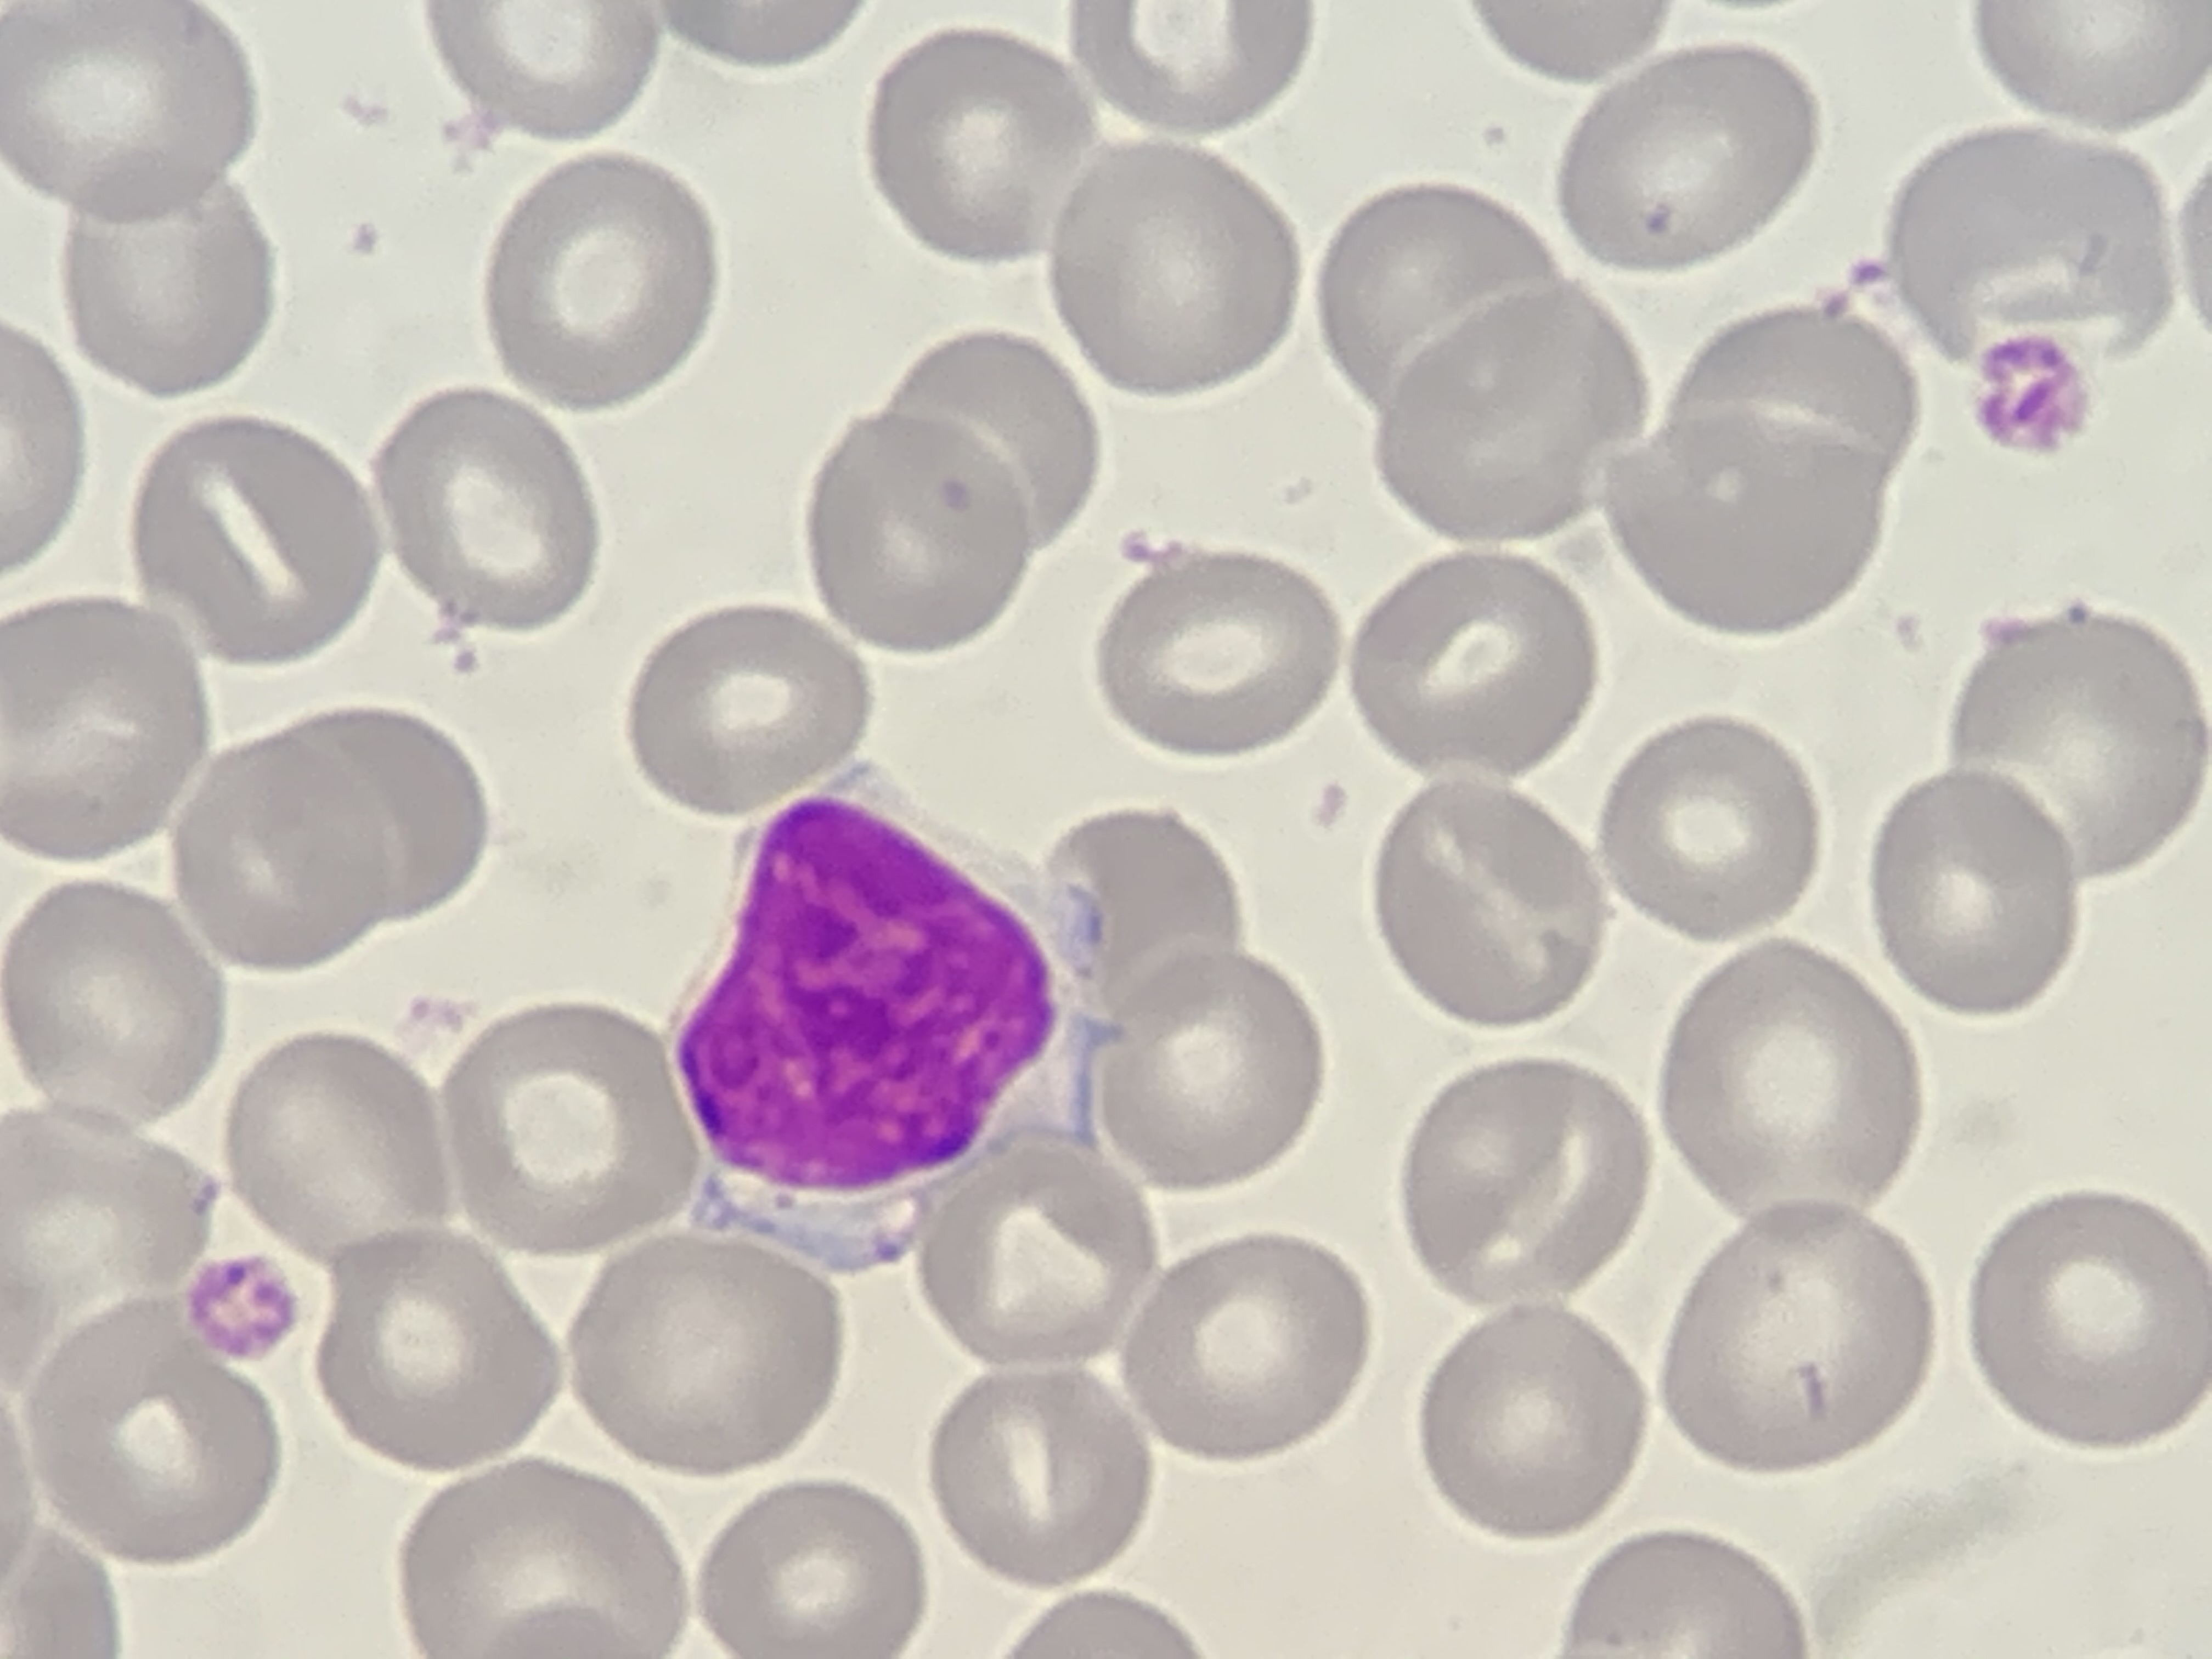
Cell type: LYMPHOCYTES